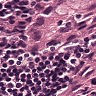
Metastatic tissue present: yes